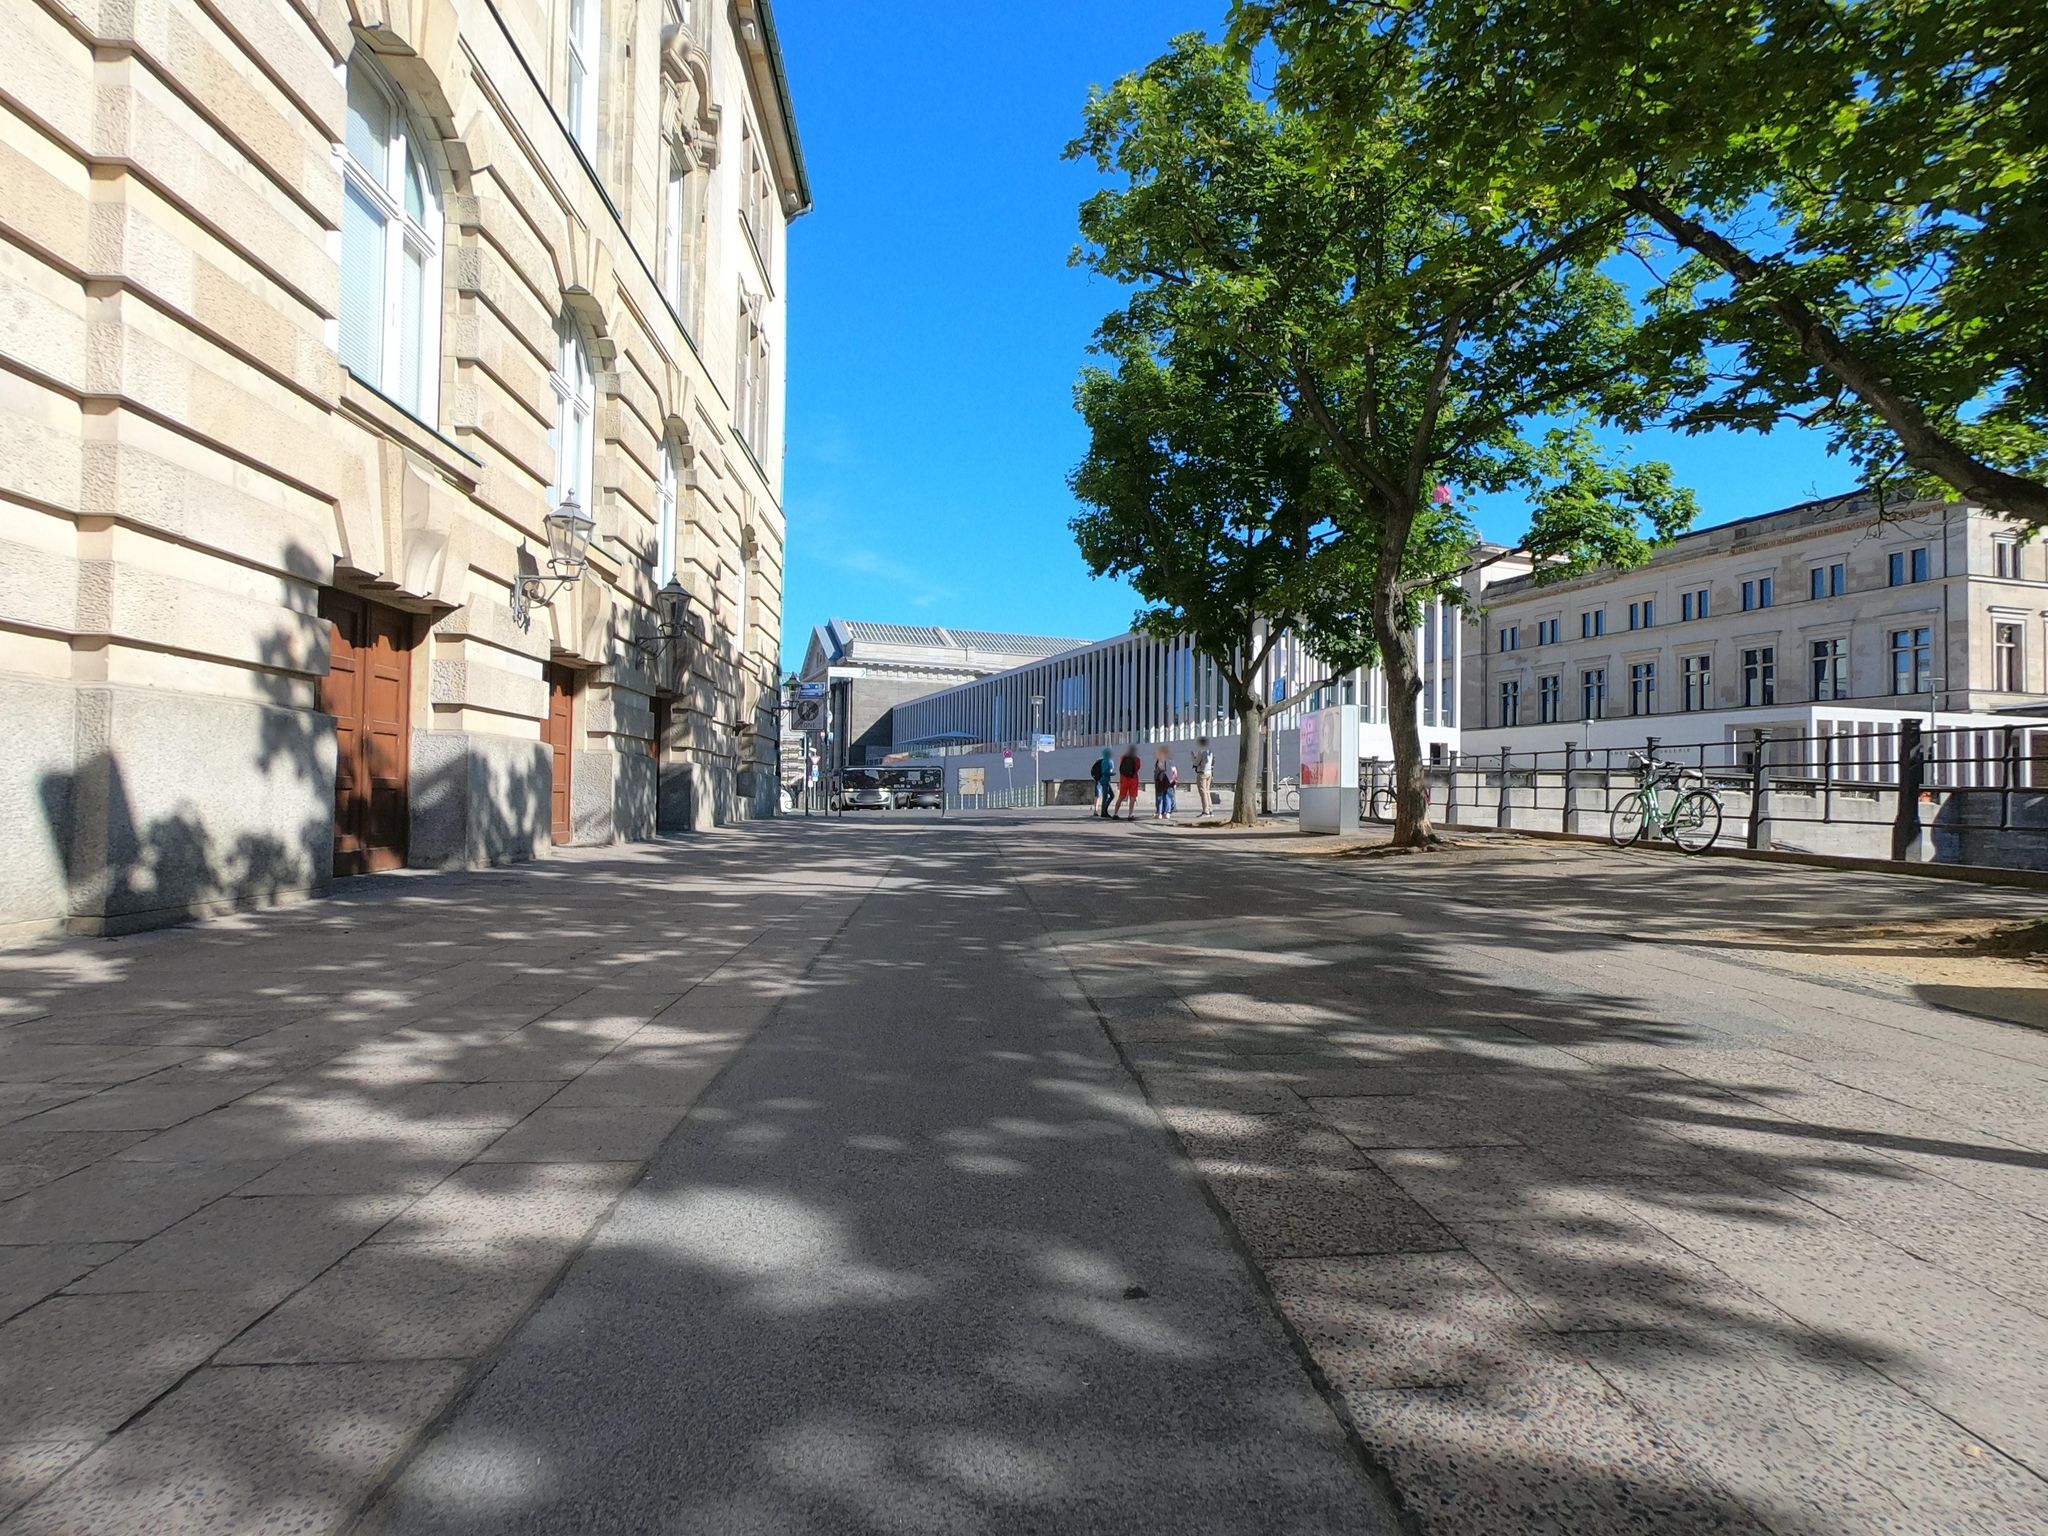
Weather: clear
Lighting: day
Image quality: good
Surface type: cycling surface
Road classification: pedestrian
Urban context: urban centre
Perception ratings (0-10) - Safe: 9.58, Lively: 9.5, Beautiful: 6.5, Boring: 7.33, Depressing: 1.69, Wealthy: 9.7